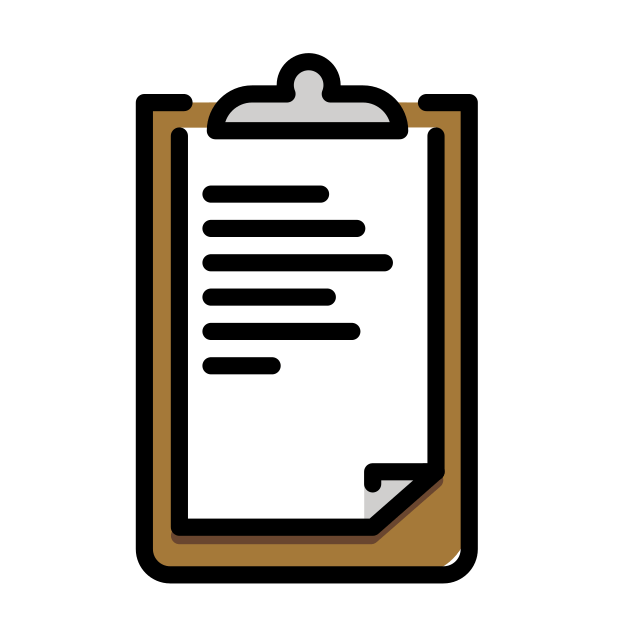
Emoji: 📋
Name: clipboard
Unicode: 0x1f4cb